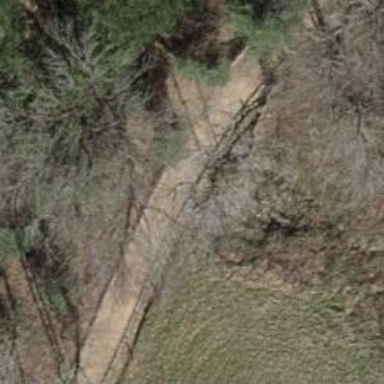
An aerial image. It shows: Track on leisure land with woodchips surface.